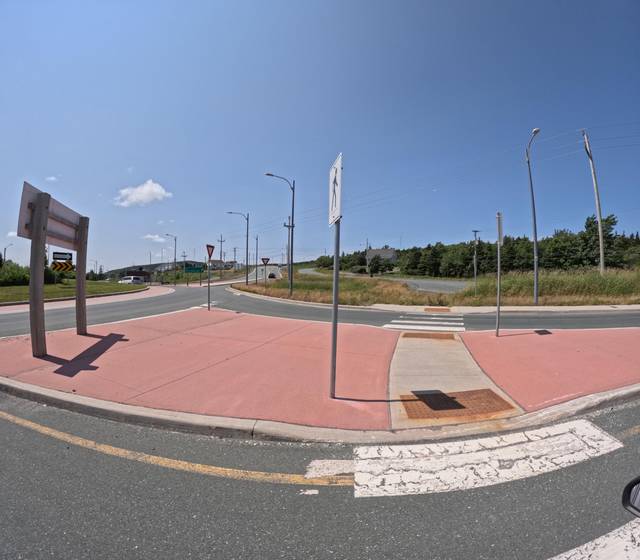
Region: Canada
Coordinates: 47.541, -52.766